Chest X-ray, PA view. Patient: 27 years old, sex M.
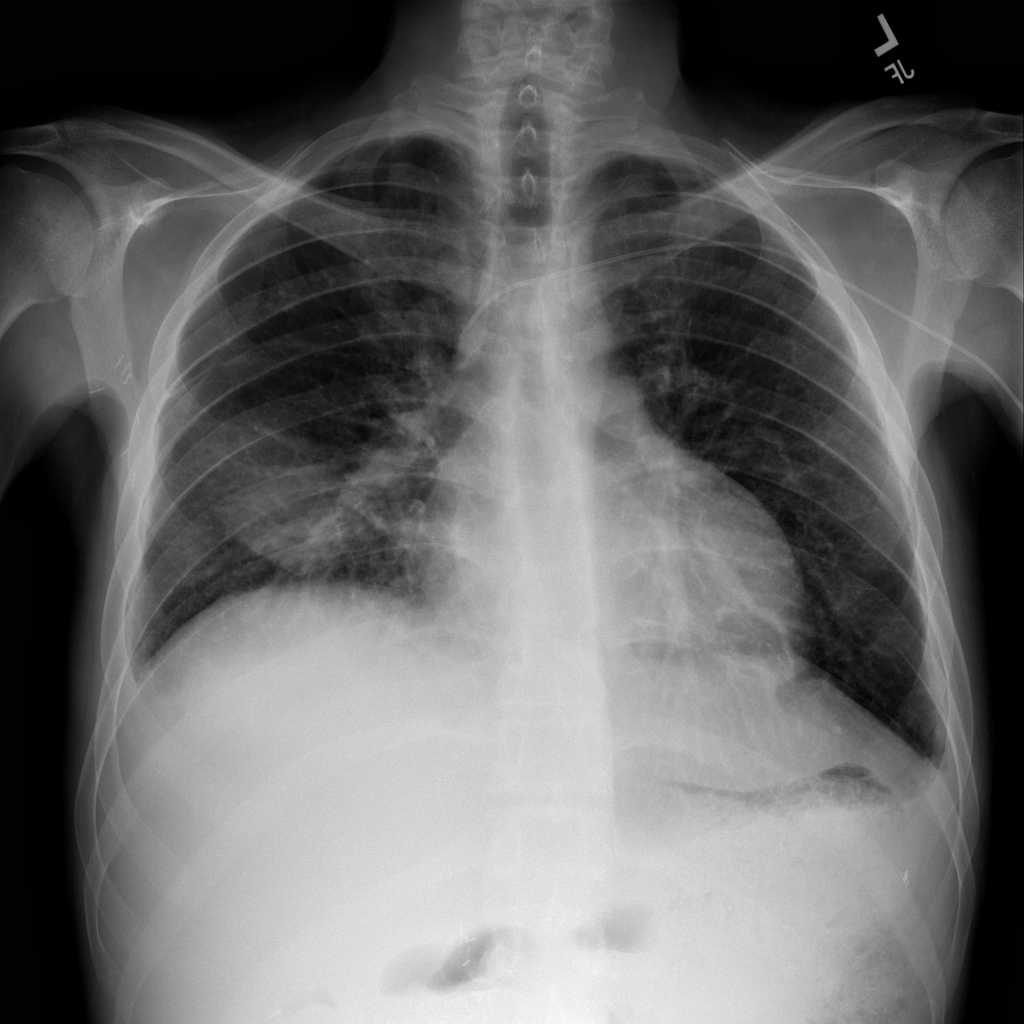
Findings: No Finding